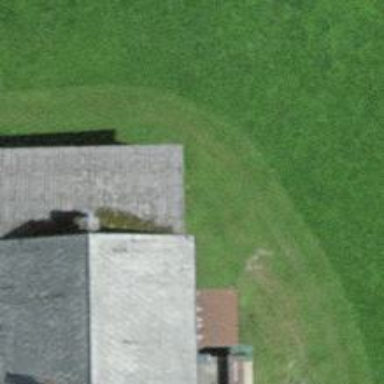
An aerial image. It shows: Farm auxiliary building with gabled roof.